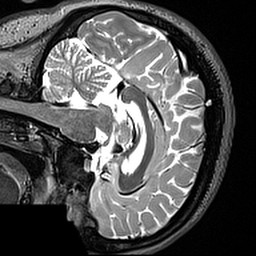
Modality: T2w
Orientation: sagittal
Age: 23
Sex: female
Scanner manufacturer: siemens
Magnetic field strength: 3 T
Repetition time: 3.2 s
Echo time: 0.567 s